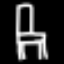
Label: chair